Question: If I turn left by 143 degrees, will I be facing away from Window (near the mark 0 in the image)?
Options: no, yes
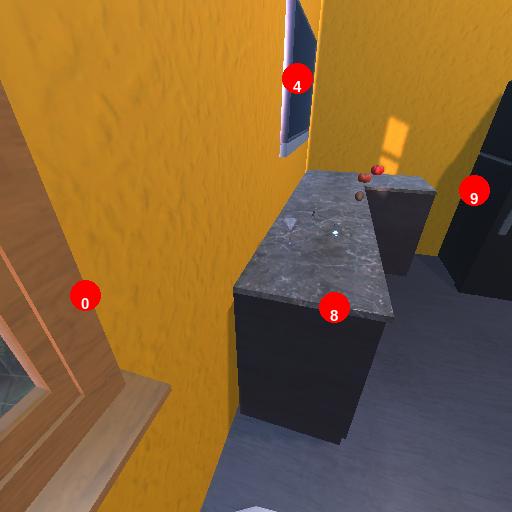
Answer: no